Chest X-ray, PA view. Patient: 58 years old, sex M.
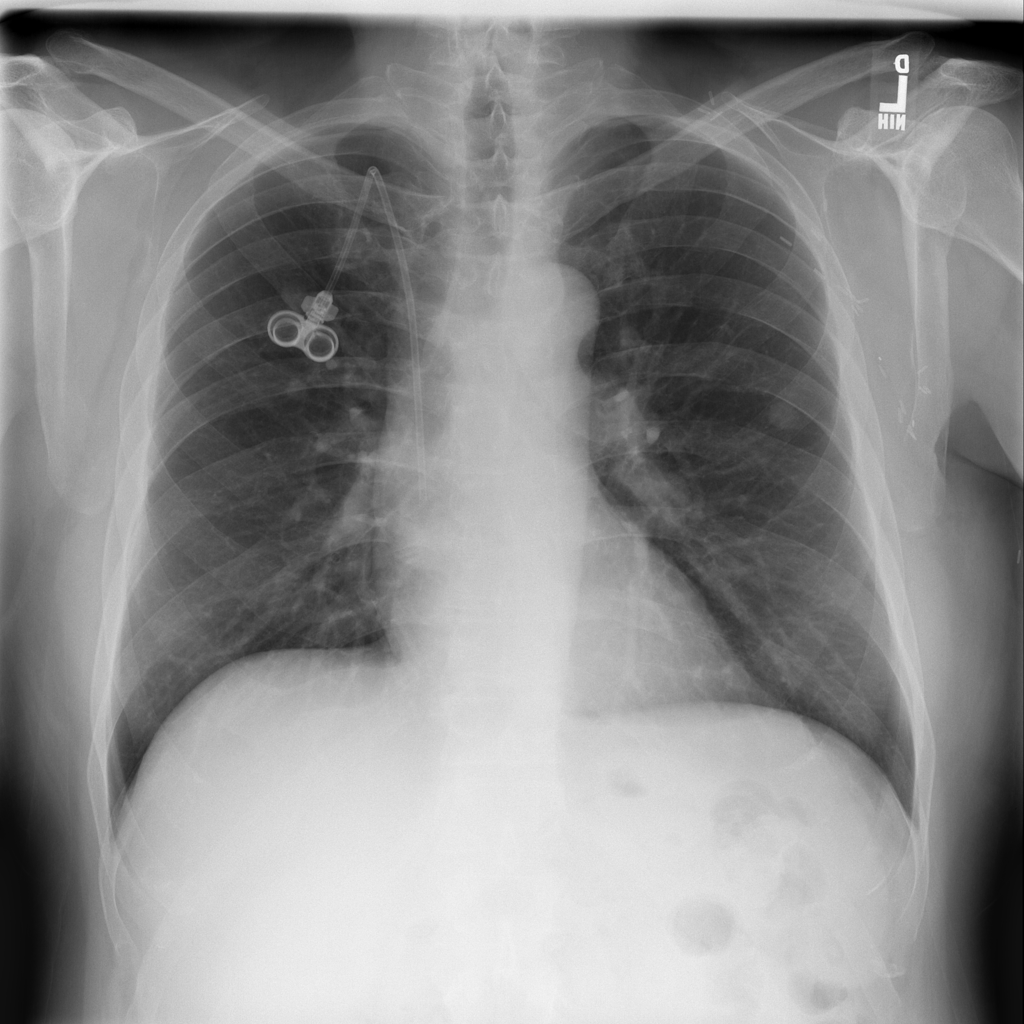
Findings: No Finding